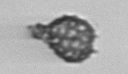
Label: Syracosphaera_pulchra